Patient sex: F
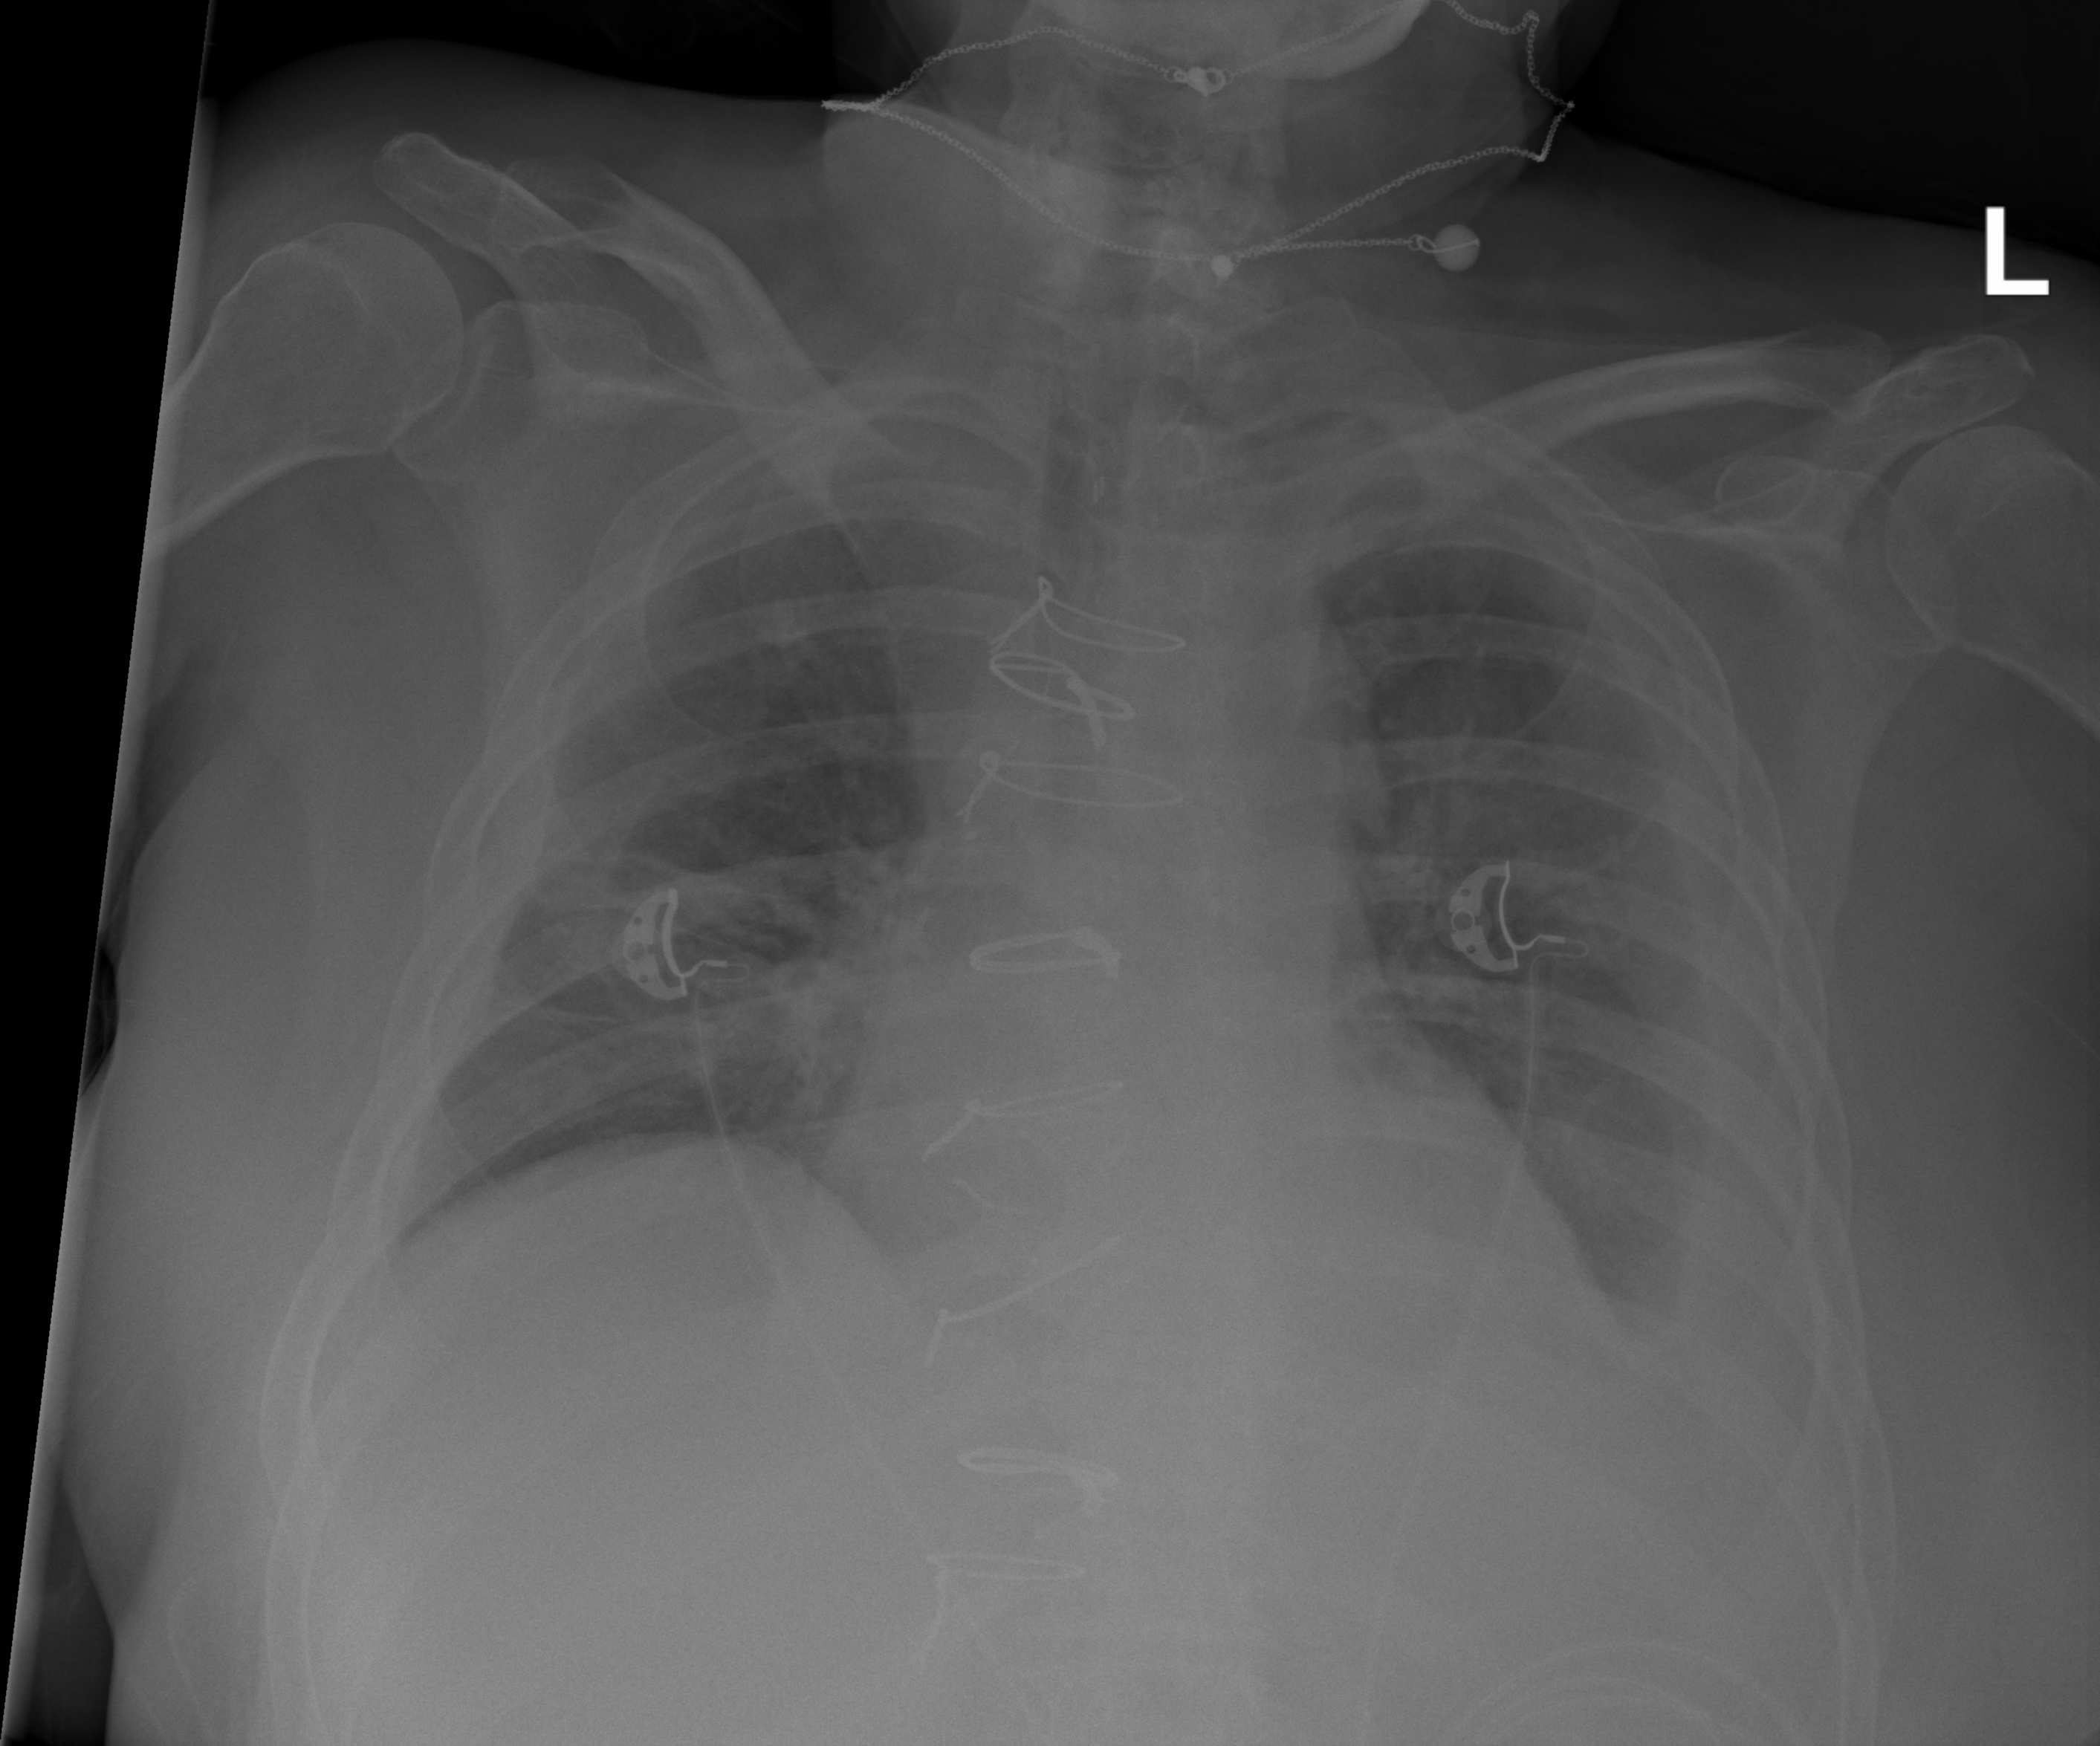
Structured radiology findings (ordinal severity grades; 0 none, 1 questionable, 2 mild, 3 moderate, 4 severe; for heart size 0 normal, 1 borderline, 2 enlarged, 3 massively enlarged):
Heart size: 2
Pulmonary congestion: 2
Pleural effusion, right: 3
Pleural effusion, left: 4
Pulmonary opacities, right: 0
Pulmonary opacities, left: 0
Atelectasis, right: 3
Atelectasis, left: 3